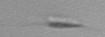
Label: flagellate_morphotype3